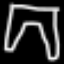
Label: pants